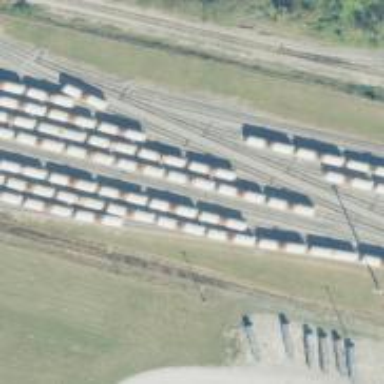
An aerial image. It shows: Railway spur service.